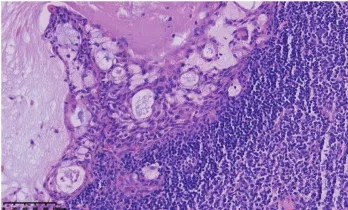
Microscopic features of Case 2. Proliferation of epithelial cells in some regions formed nests, comprising squamoid, intermediate, and ,mucinous cells.
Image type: pathology (h&e)